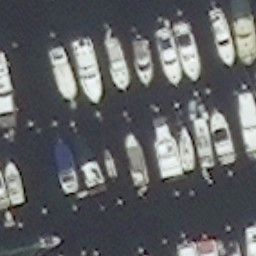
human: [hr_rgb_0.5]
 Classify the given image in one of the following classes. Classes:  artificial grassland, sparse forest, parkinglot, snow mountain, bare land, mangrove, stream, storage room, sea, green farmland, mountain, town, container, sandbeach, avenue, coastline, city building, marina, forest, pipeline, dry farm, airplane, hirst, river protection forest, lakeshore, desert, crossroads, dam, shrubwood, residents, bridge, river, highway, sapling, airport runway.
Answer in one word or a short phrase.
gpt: marina